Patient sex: F
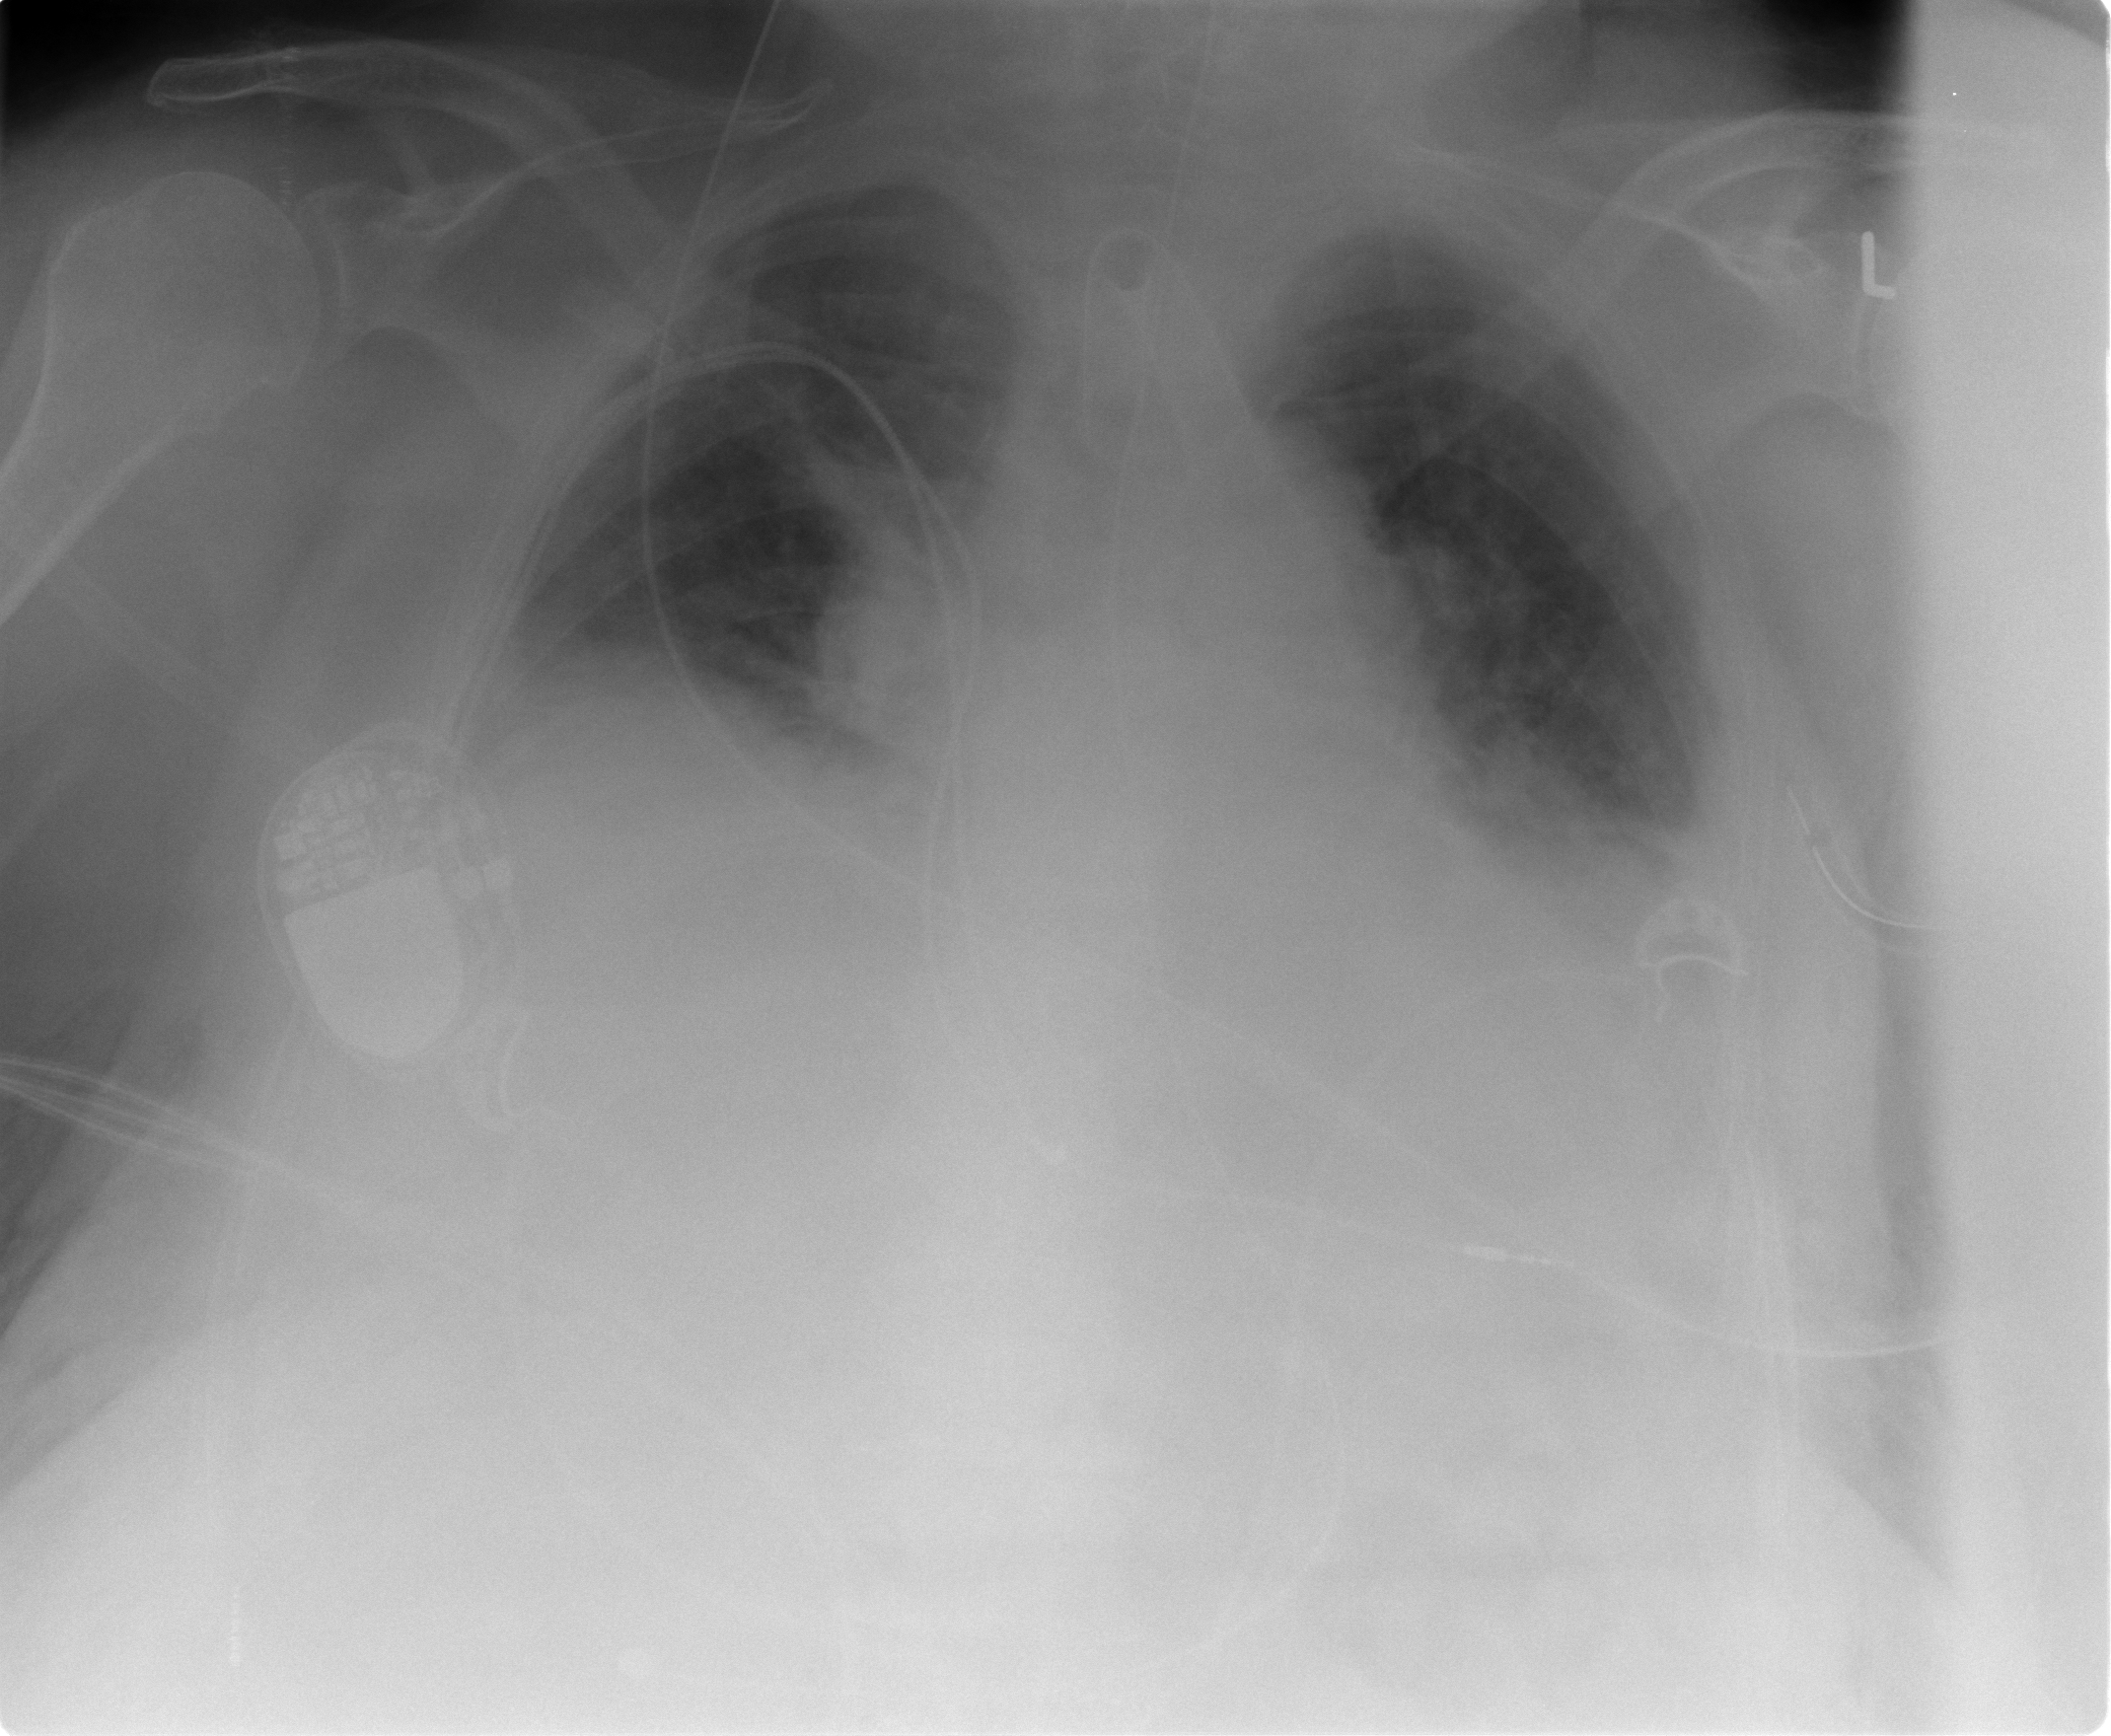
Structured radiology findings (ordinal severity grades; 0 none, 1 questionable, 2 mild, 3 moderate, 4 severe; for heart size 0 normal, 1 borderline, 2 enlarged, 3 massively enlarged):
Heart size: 0
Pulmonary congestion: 2
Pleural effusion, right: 2
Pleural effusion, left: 2
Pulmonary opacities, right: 0
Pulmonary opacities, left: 0
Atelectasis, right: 2
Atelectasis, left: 2